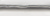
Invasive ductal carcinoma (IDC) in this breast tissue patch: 0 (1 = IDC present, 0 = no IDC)